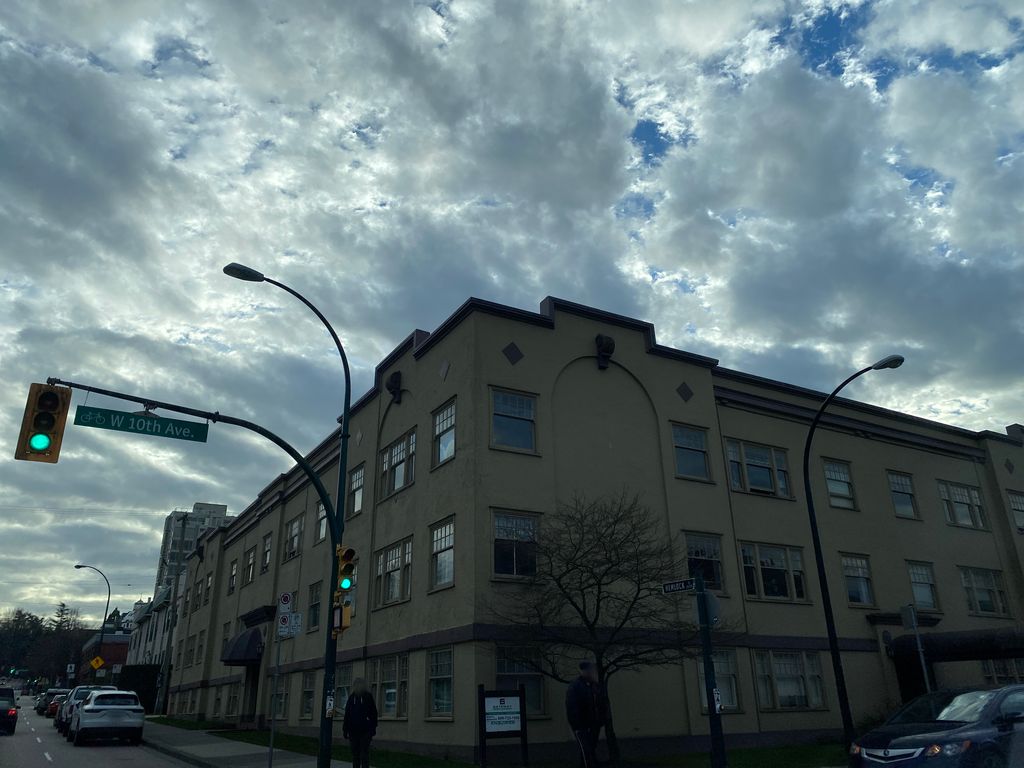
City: vancouver